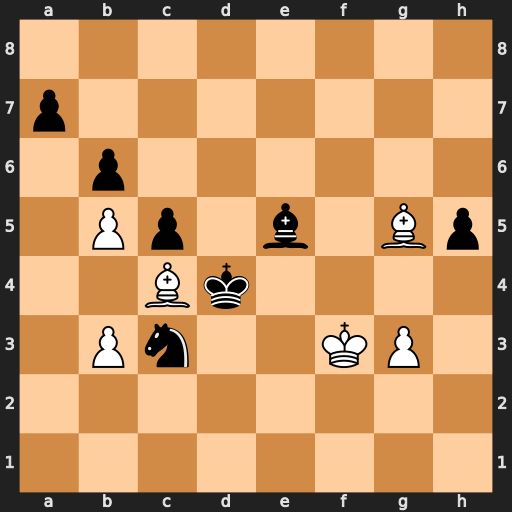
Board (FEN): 8/p7/1p6/1Pp1b1Bp/2Bk4/1Pn2KP1/8/8
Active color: w
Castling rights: -
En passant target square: -
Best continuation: Be3#